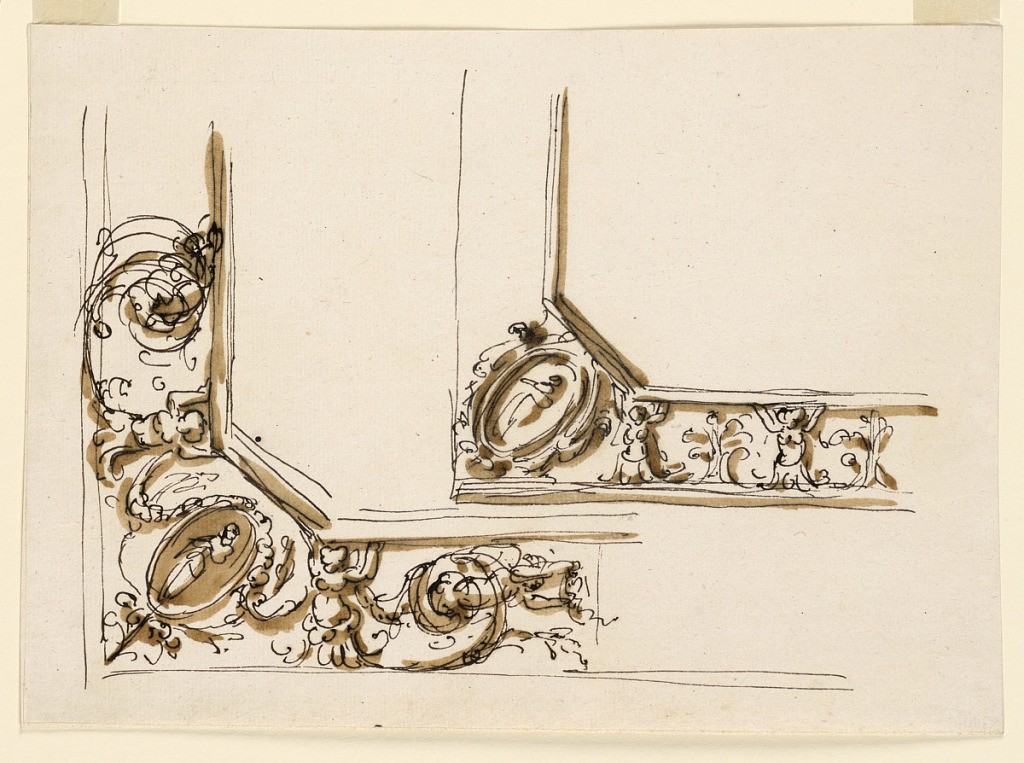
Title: Design for Ceiling Decoration
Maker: Giuseppe Barberi, Italian, 1746–1809
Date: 1746–1809
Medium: Pen and brown ink, brush and brown wash on off-white laid paper, lined
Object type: Drawing
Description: Design for Ceiling Decoration.